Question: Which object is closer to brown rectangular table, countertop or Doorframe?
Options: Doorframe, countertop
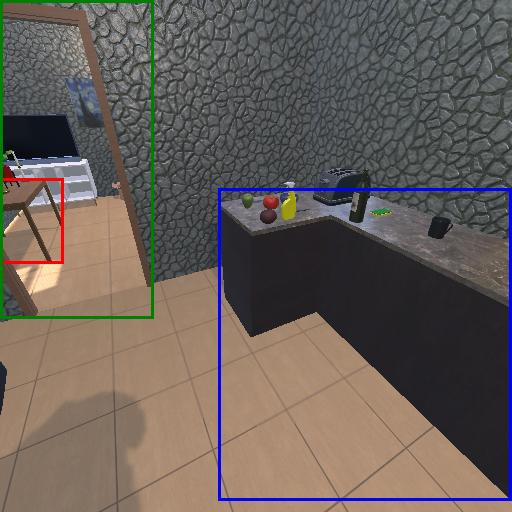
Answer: Doorframe